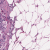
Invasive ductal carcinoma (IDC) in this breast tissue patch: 0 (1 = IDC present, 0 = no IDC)